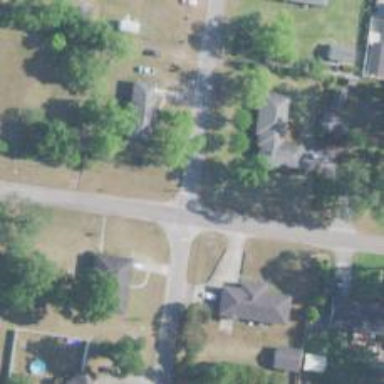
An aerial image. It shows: Residential road.